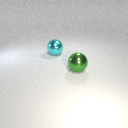
large cyan metal sphere to the left of large green metal sphere